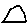
Label: triangle